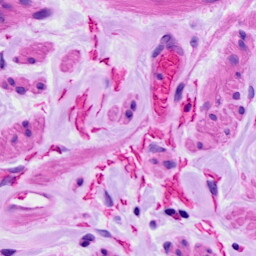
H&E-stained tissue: Ovarian